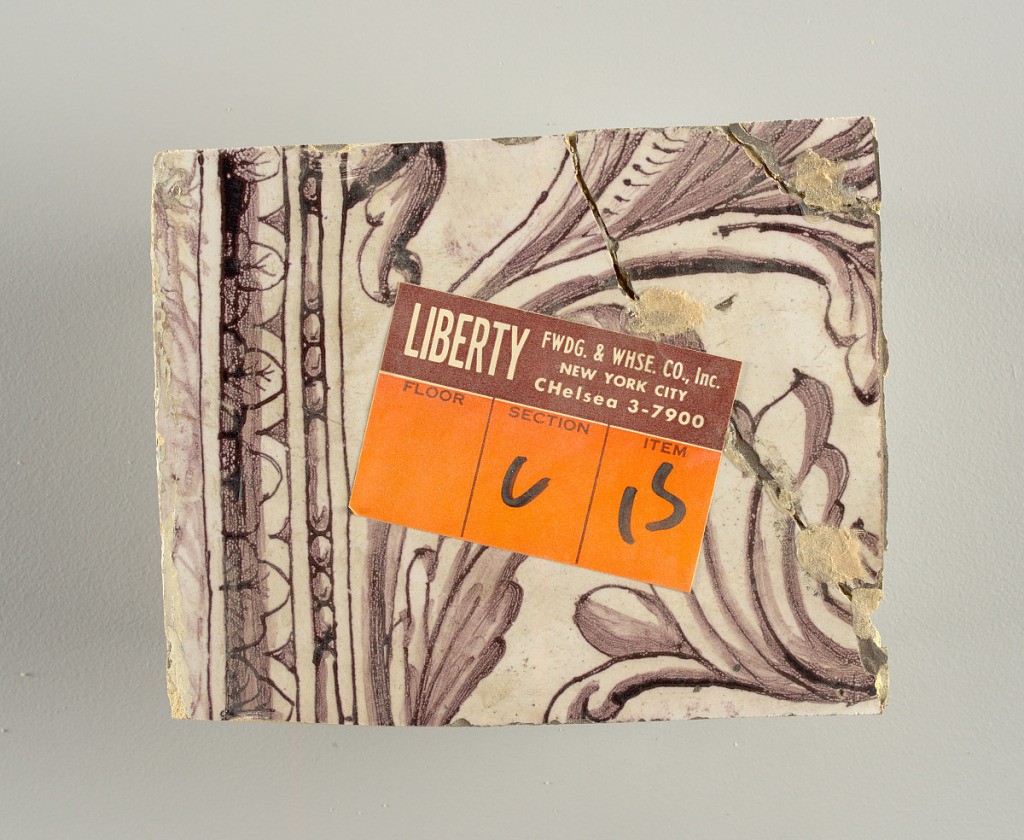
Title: Wall facing
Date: ca. 1725
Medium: Tin-glazed earthenware, underglaze
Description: Horizontal rectangle.  Thirty-seven tiles wide and twenty-one high with opening for door or window nineteen and one-half tiles high and twelve wide.  To left and right of opening, centered canopy above. Left, woman representing Hope, right, a sculputure urn.  Centered above opening, a mascaron.  Arabesque design of foliage.